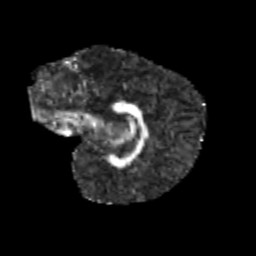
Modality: FA
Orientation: sagittal
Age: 10
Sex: female
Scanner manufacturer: siemens
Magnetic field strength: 3 T
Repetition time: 3.8 s
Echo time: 0.07 s